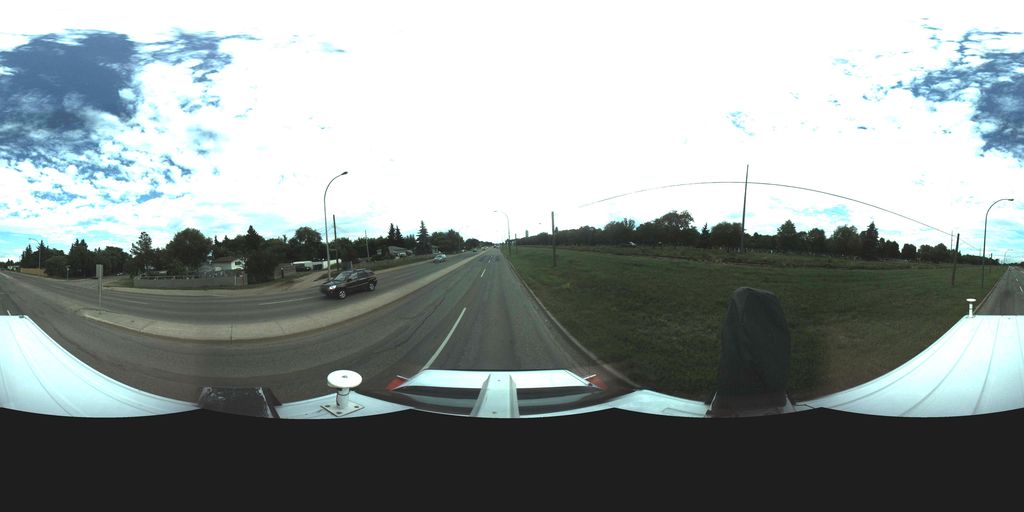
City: saskatoon